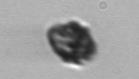
Label: Kryptoperidinium_triquetrum